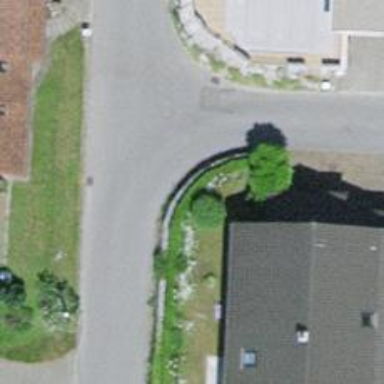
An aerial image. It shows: Hedge acting as barrier.